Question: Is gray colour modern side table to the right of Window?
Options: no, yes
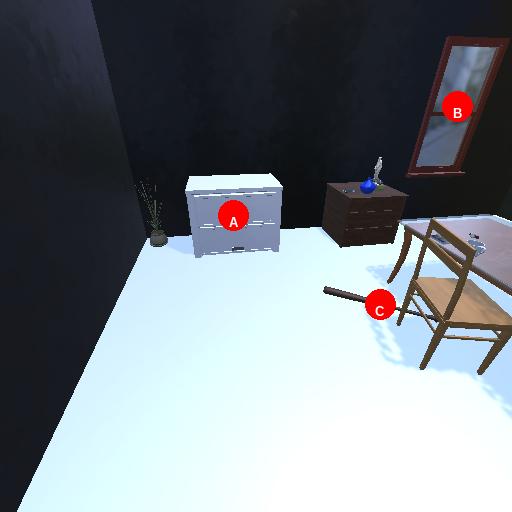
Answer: no